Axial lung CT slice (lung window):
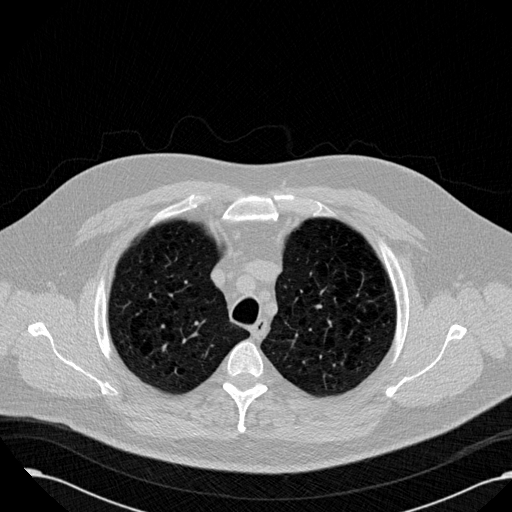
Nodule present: no